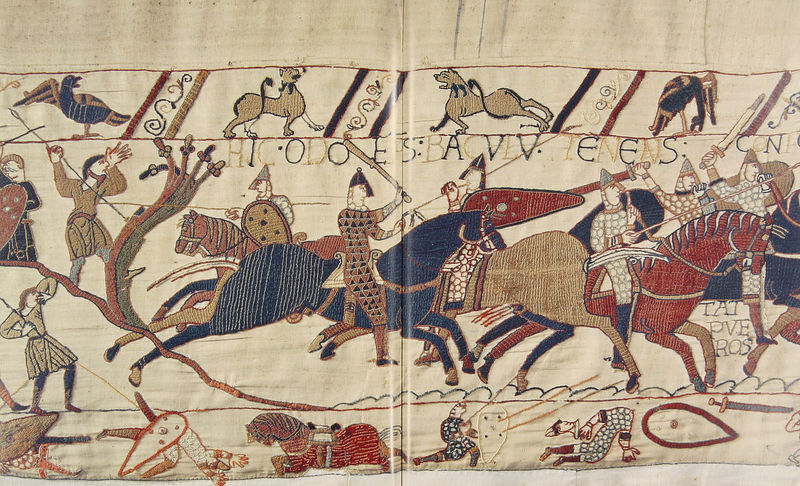
Titel: Teppich von Bayeux
Institution: Bayeux, Städtisches Museum
Schlagwörter: blau, kampf, vogel, grün, hund, hunde, rot, tiere, tuch, teppich, geschichte, tod, vögel, stickerei, stoff, blatt, pferd, pferde, reiter, reiten, ritt, schrift, krieg, schlacht, könig, soldaten, gobelin, wandteppich, ornamente, schild, schilder, schwert, schwerter, leichen, tote, helm, ritter, rüstung, helme, stäbe, löwen, mittelalter, krieger, tapisserie, lanzen, löwe, opfer, speer, gewebe, textil, gefallene, keule, wandbehang, kopflos, wilhelm, schilde, kettenhemd, vägel, ferde, schield, normandie, bayeux, kampof, 800, hastings, tapestry, harold, harald, boulion